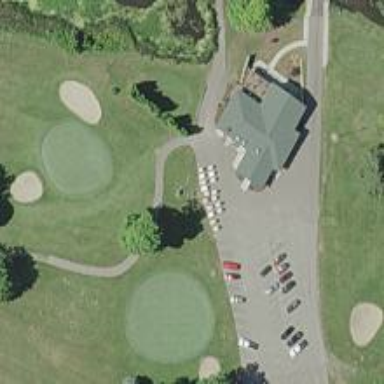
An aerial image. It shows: Service road designated as golf cart path.